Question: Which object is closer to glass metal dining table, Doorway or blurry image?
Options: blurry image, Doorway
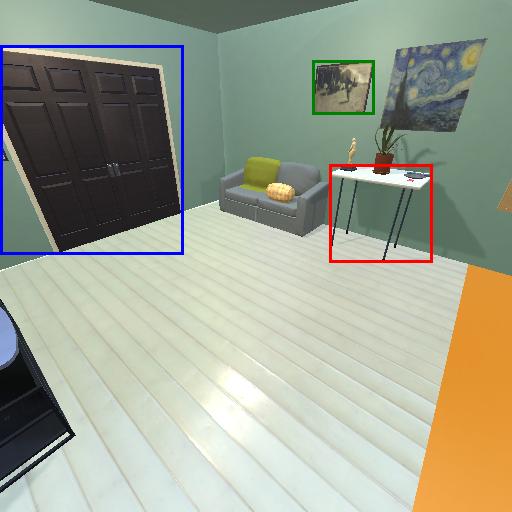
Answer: blurry image